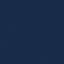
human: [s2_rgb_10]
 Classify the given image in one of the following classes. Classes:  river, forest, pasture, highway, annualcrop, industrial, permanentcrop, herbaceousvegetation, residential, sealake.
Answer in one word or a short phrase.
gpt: SeaLake